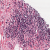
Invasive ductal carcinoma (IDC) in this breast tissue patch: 0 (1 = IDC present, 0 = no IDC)